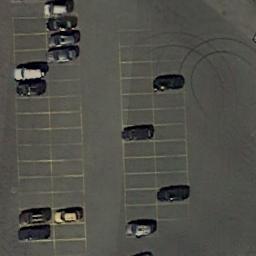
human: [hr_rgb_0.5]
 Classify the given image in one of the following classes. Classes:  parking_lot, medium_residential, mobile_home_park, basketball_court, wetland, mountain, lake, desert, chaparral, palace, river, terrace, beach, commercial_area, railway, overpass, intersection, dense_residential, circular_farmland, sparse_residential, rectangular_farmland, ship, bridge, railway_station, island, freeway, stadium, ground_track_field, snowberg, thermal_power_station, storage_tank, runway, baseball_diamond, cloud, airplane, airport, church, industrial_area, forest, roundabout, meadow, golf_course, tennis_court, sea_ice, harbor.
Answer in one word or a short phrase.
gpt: parking_lot